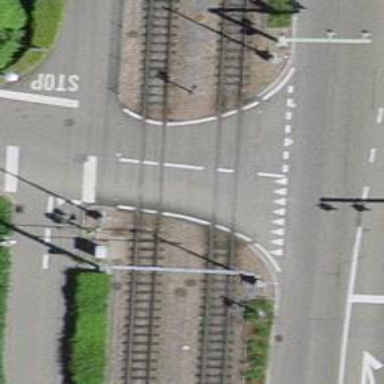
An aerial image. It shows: Level crossing on the railway with lights and full barrier.